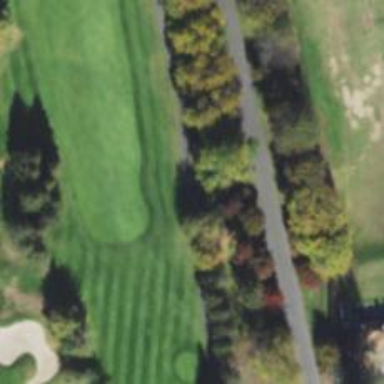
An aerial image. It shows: Path used for both walking and golf.